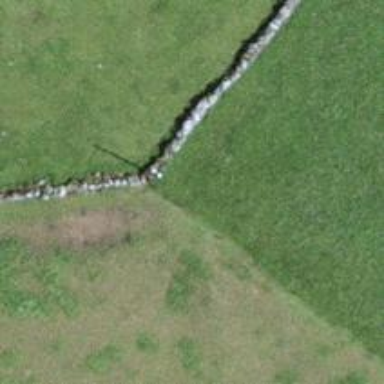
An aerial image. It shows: Wall barrier.